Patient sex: M
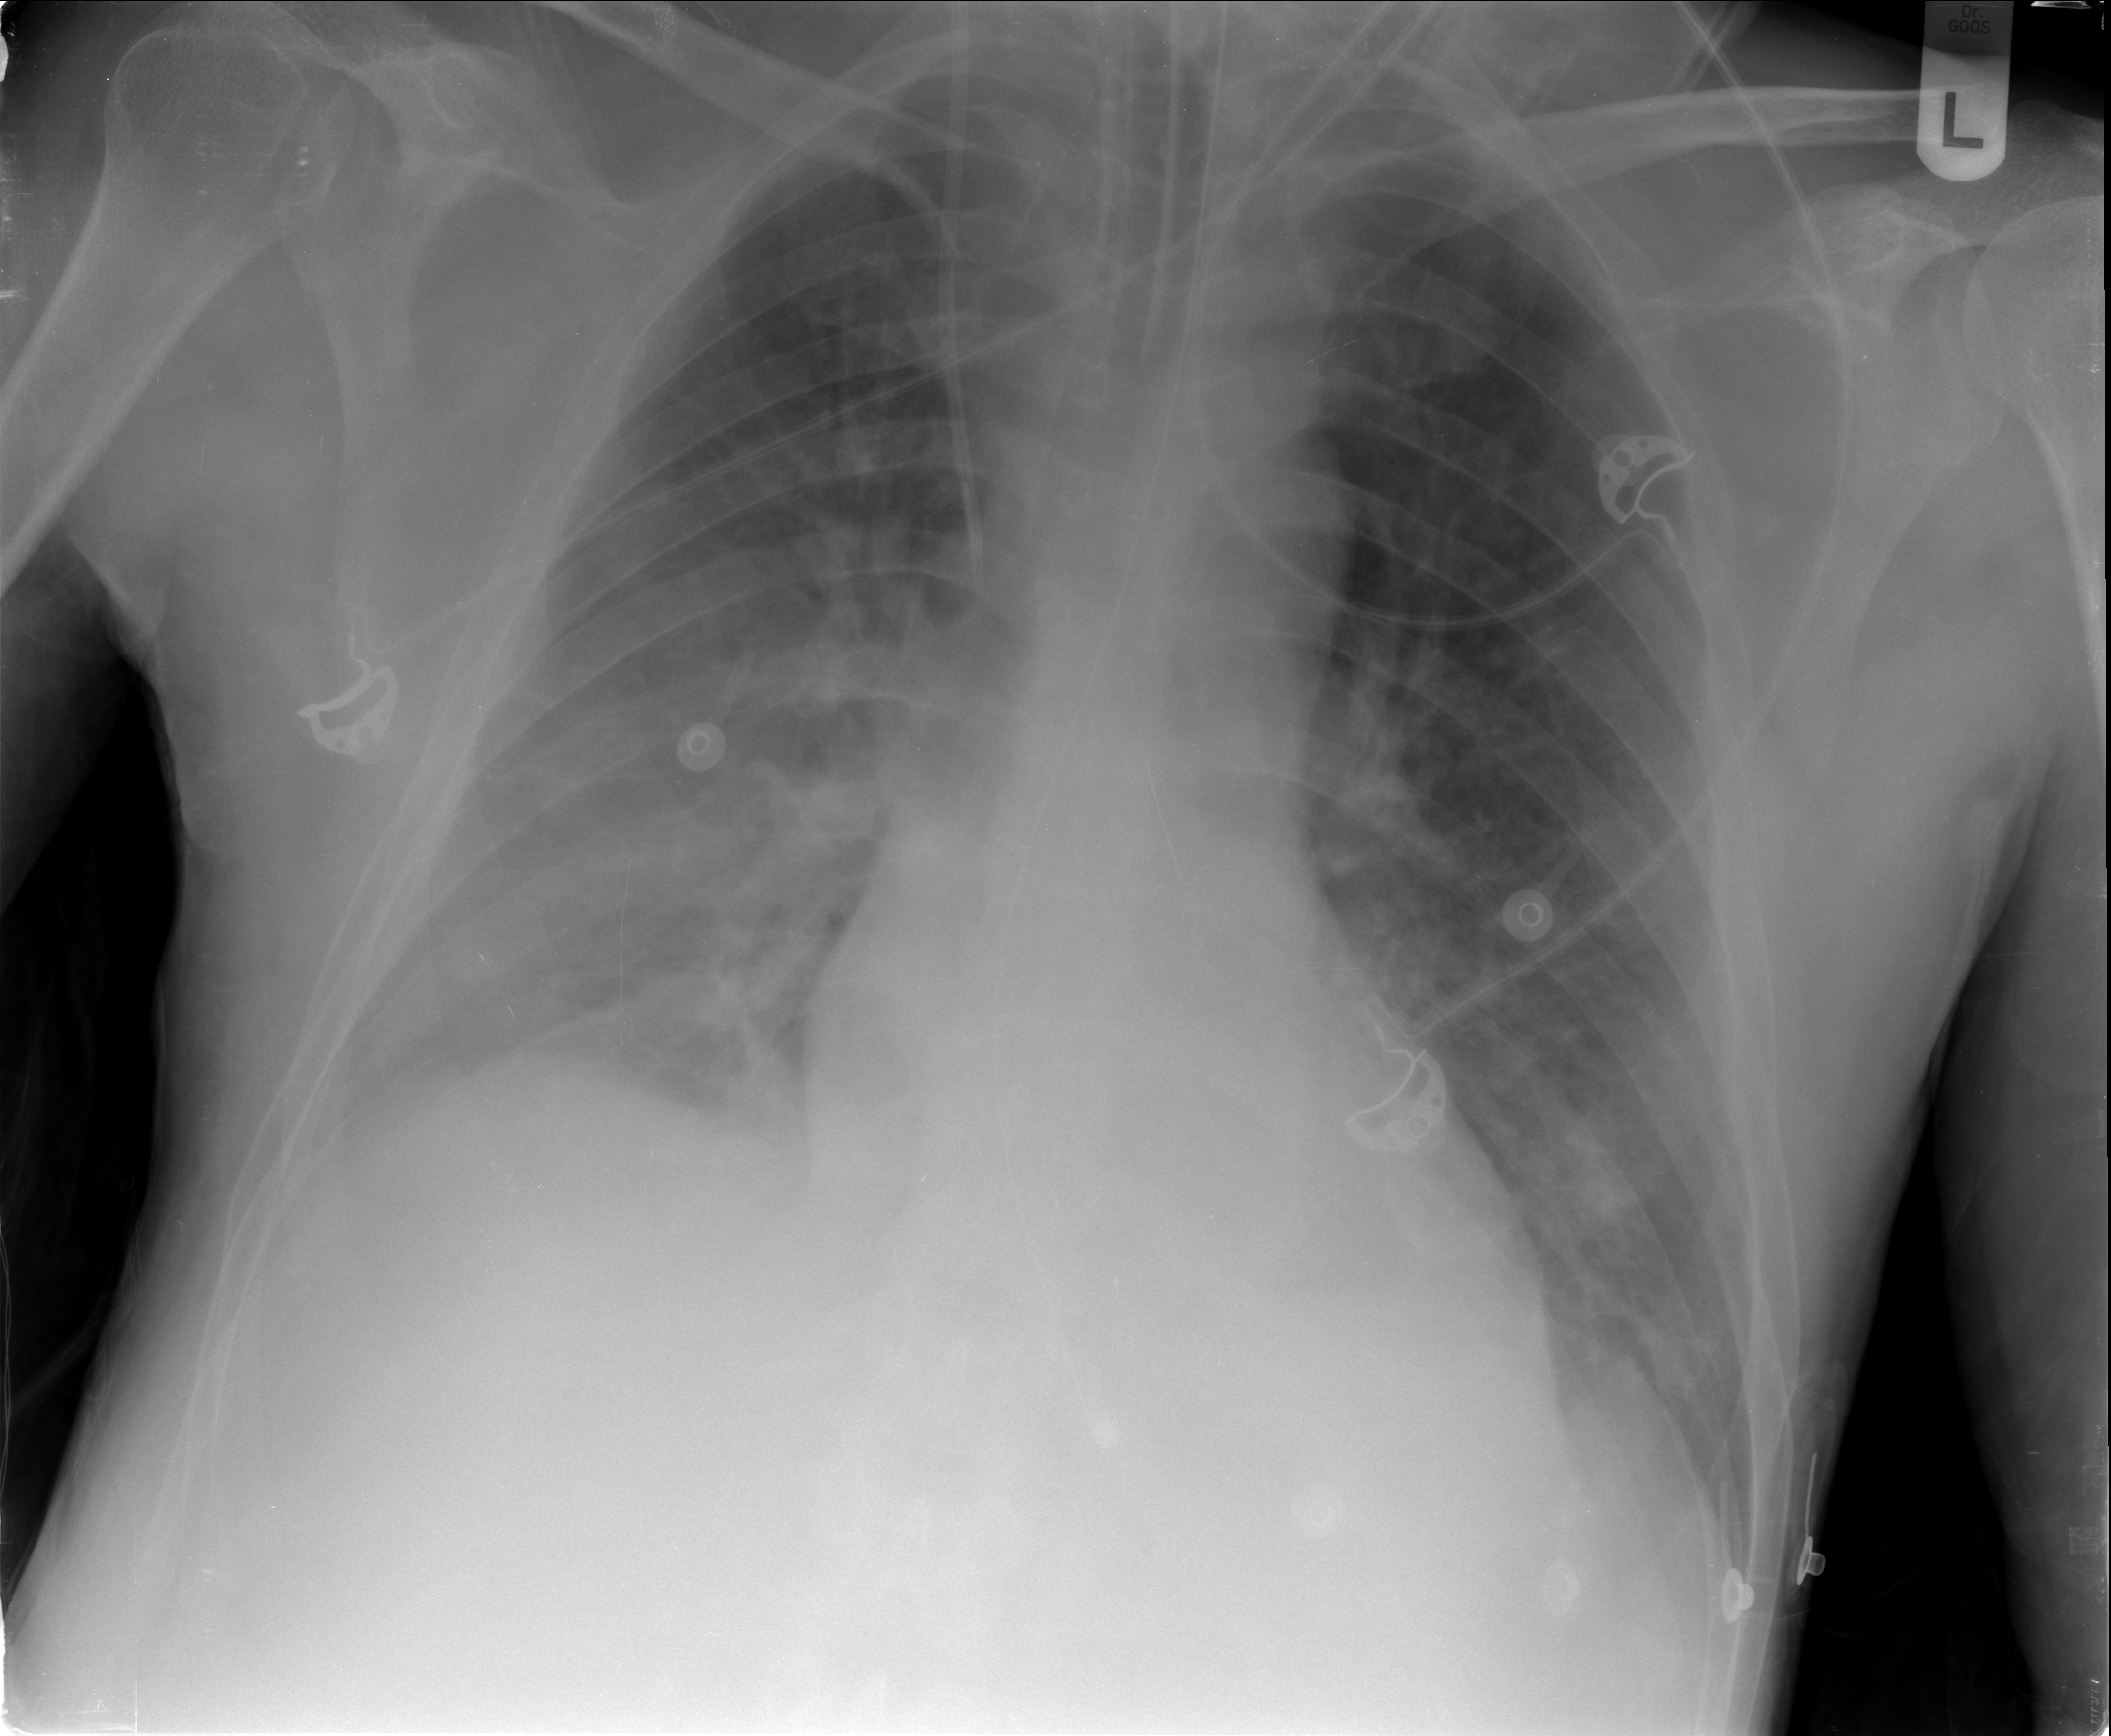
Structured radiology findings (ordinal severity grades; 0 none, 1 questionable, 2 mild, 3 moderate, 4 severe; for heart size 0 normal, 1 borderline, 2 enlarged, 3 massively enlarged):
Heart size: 0
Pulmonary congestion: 0
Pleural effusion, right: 3
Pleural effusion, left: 2
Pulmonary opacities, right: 0
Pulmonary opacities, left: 0
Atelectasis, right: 0
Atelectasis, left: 0